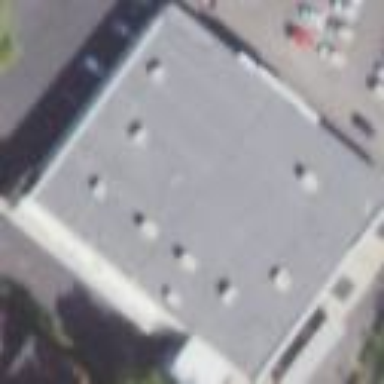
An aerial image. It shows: Retail building.